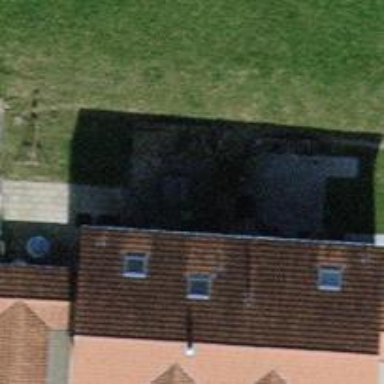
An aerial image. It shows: Semi-detached house.